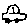
Label: car